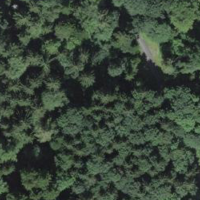
EUNIS habitat code: 44
Species observed at this site:
Petasites albus